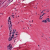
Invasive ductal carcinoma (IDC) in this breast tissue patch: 0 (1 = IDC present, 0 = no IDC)